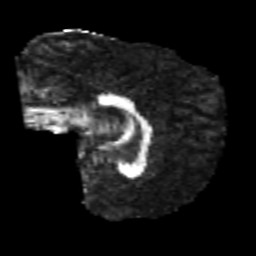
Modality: FA
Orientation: sagittal
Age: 25
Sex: male
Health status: healthy
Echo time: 0.074 s